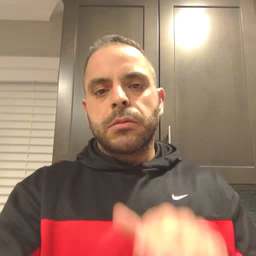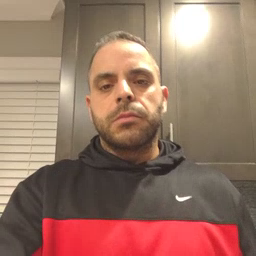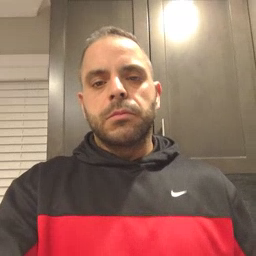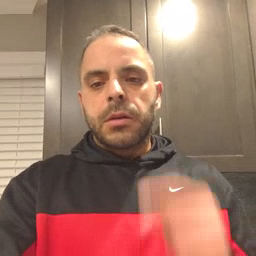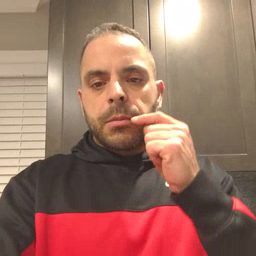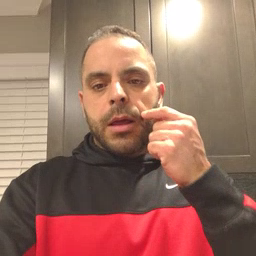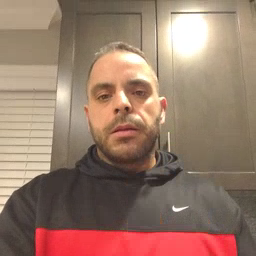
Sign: smile